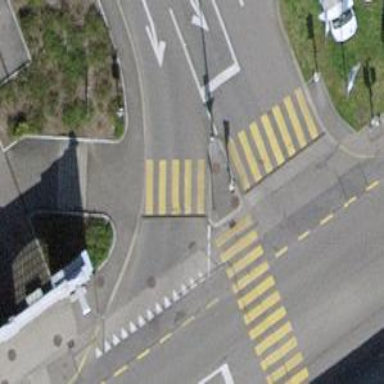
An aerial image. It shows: Kerb serving as barrier.